Question: I'm beginners in telerik
I have columns name in a Rad List.
I want to show columns in RadGrid by dragging columns name from radlist to RadGrid.
And also i want to remove columns from radgrid by dragging out column name from radgrid to radlist.
Double click on field in list/tree will also add to grid header
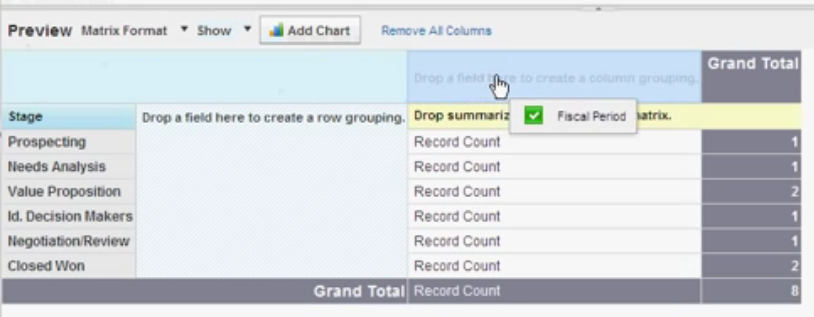
Answer: You can use string type list in code behind for drag drop columns. When drag a string add it into list and then bind the radgrid from that list